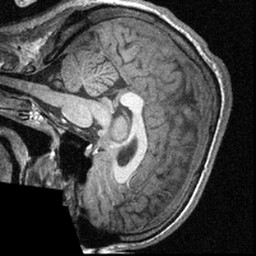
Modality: T1w
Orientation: sagittal
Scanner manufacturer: siemens
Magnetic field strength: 3 T
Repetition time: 1.57 s
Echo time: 0.00304 s